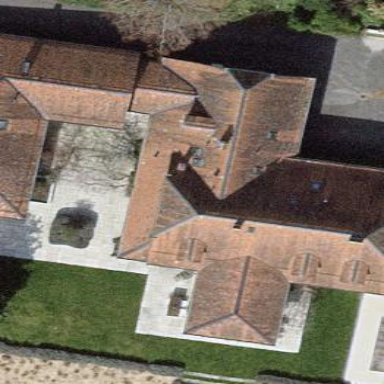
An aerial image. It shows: Simple and straightforward house.